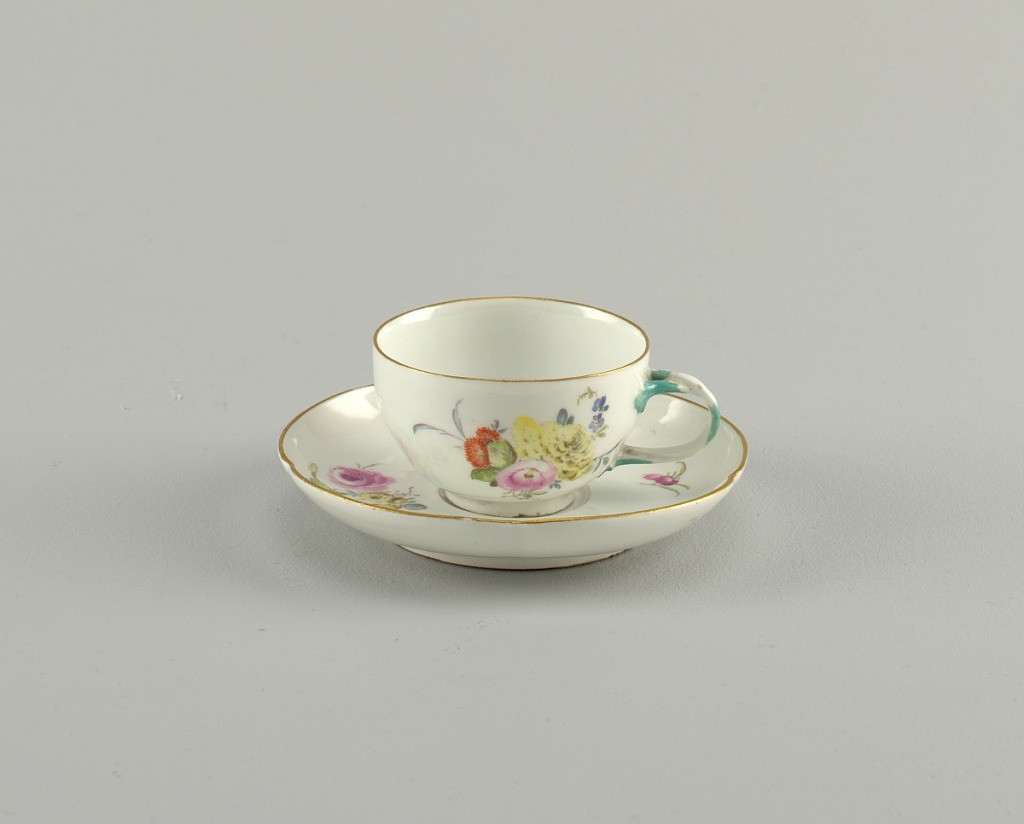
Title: Cup
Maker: Meissen Porcelain Manufactory, German, active from 1710 to the present
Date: ca. 1780
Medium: hard paste porcelain, vitreous enamel, gold
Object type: cup
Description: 1938-57-767-a: Cup has double-curved side, cylindrical foot, inte...;     1938-57-767-b: Cup has double-curved side, cylindrical foot, inte...